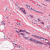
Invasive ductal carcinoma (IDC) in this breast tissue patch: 0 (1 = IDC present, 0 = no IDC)